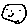
Label: smiley face